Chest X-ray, PA view. Patient: 60 years old, sex F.
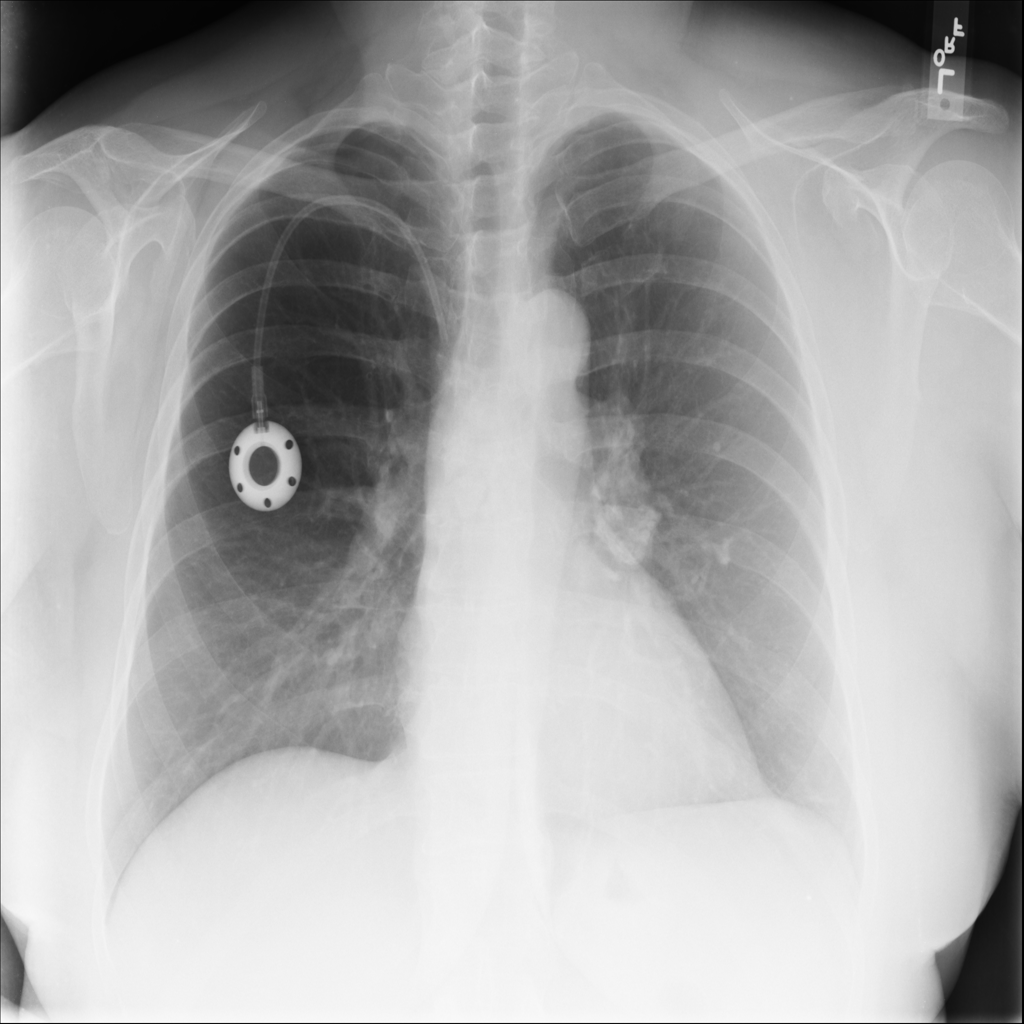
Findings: Infiltration